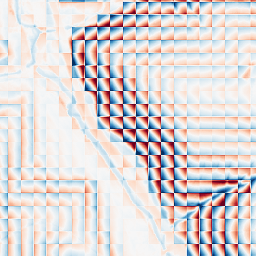
Category: wavelet
Decomposition family: wavelet_biorthogonal
Decomposition parameters: wavelet: bior1.3
level: 4
Upsampling method: sinc_hamming
Upsampling parameters: scale: 4
kernel_size: 16
Upsampling scale: 4